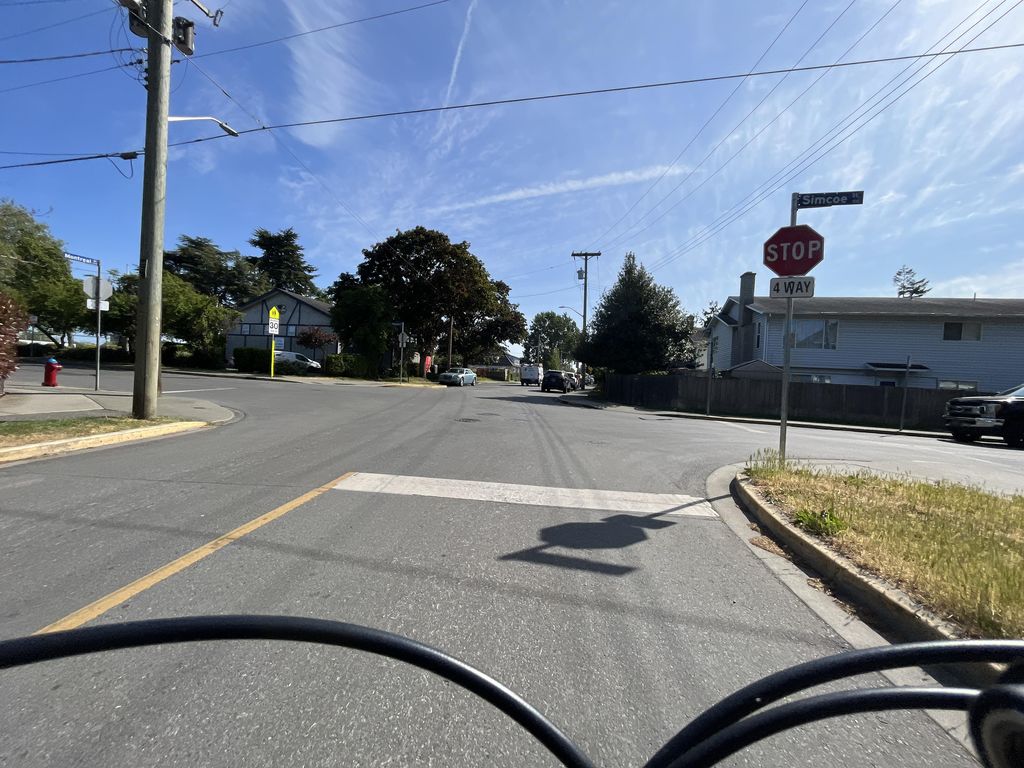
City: victoria